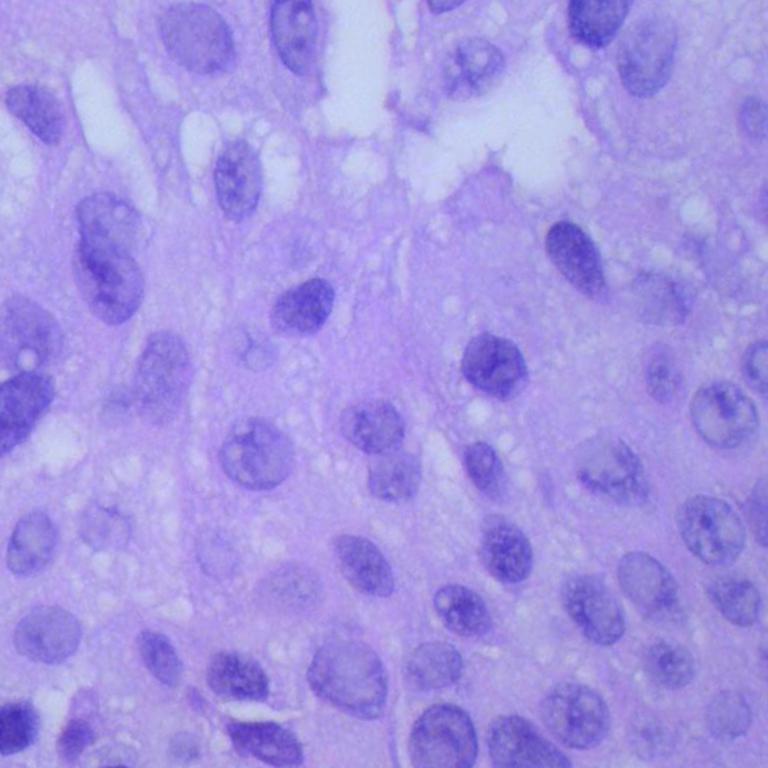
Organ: lung
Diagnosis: squamous carcinomas